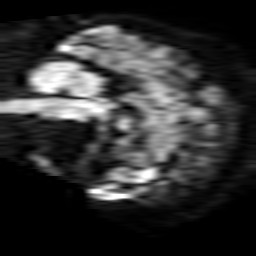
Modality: TRACE
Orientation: sagittal
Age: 73
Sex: male
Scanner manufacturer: philips
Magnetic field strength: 1.5 T
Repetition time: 4.824 s
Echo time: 0.07764 s